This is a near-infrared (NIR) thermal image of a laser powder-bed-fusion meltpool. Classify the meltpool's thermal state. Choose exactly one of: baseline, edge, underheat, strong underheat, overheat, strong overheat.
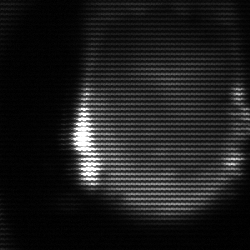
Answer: edge